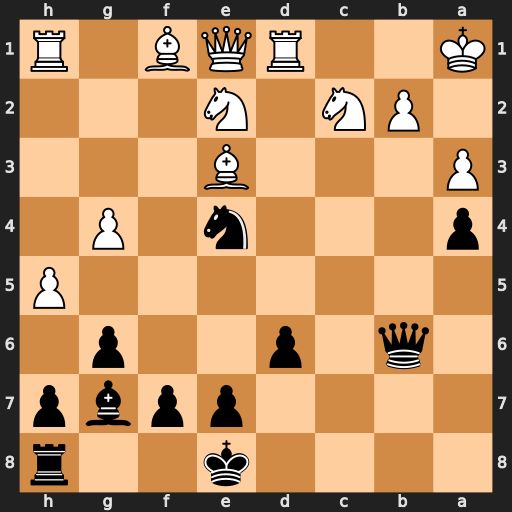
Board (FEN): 4k2r/4ppbp/1q1p2p1/7P/p3n1P1/P3B3/1PN1N3/K2RQB1R
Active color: b
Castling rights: k
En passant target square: -
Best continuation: Qxb2#